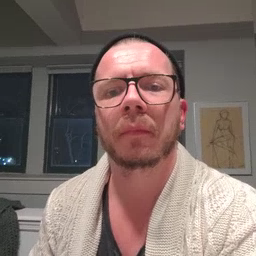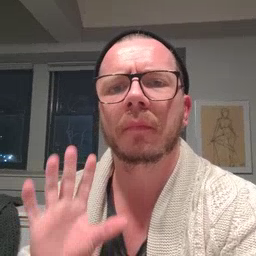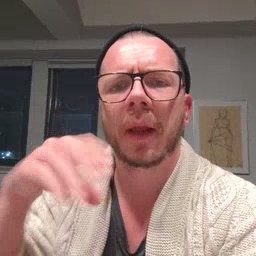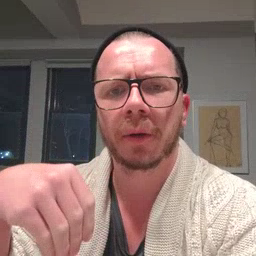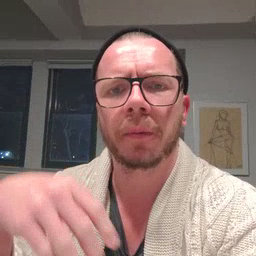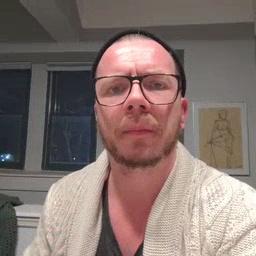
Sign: into